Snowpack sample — Loveland Pass, Silver Plume, Colorado, USA (1/12/25, 11:40 AM MST)
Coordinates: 39.66, -105.88
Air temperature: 7 °F
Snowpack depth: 140 cm
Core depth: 10 cm
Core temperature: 41 °F
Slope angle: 11°, slope face: 30°
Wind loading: high
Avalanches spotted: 2
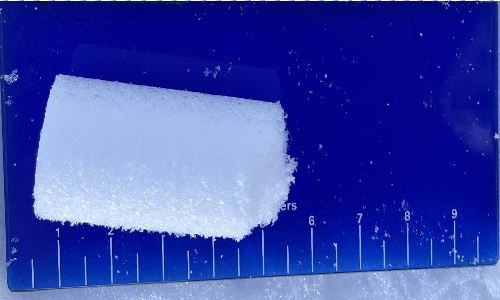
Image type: core
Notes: Pilot using slightly modified coring method that took too large segment for snow profile picturing, advised not to use in higher level models. Two avalanche on south face nearby, partially cloudy with light snow in the last 24 hours. Lots of wind loading on eastern features.